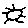
Label: sun